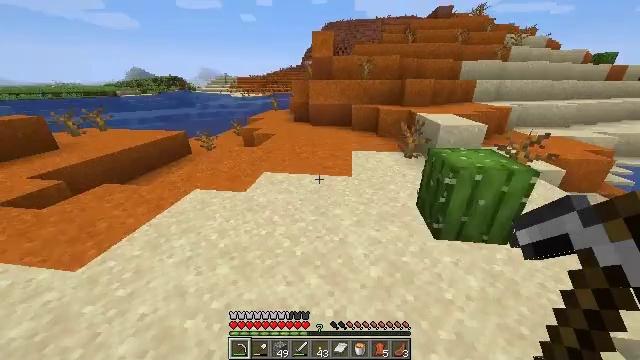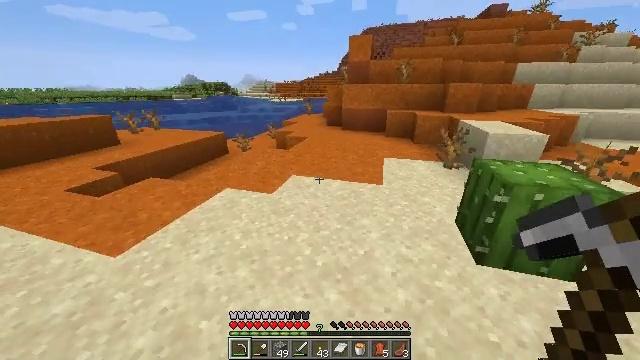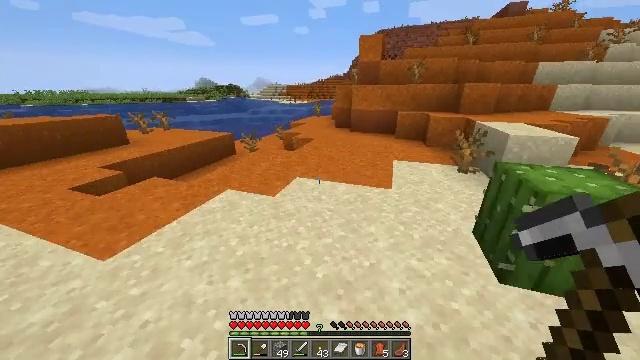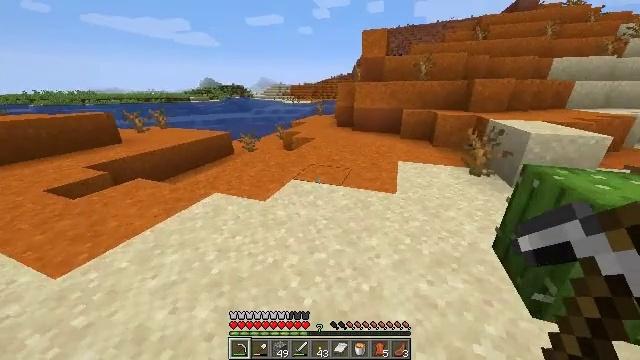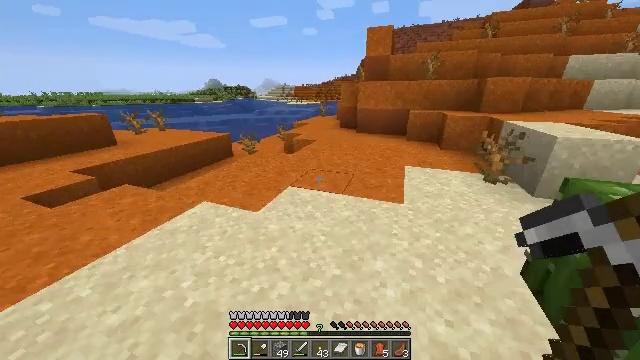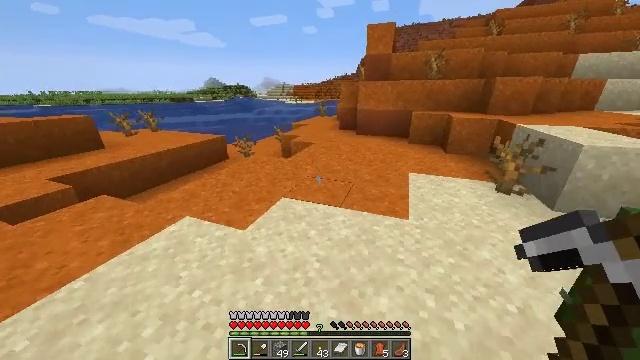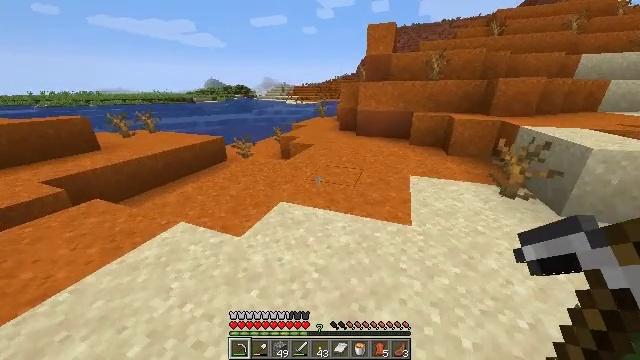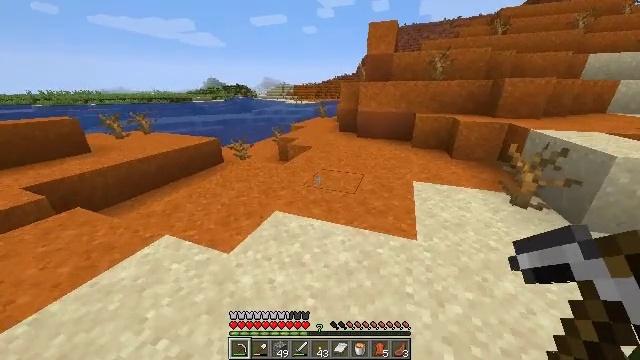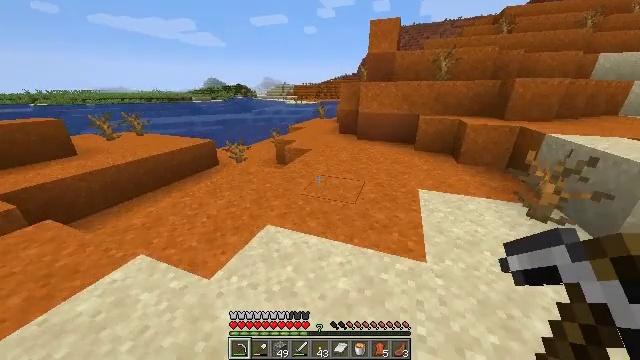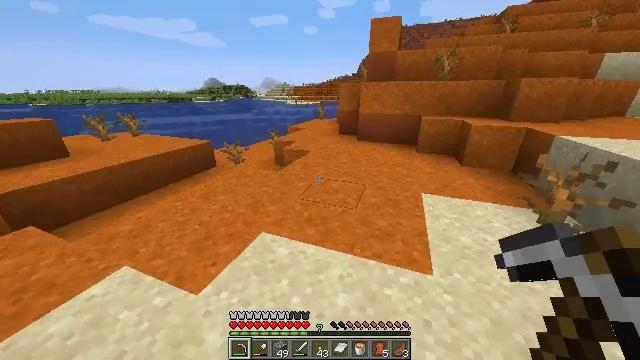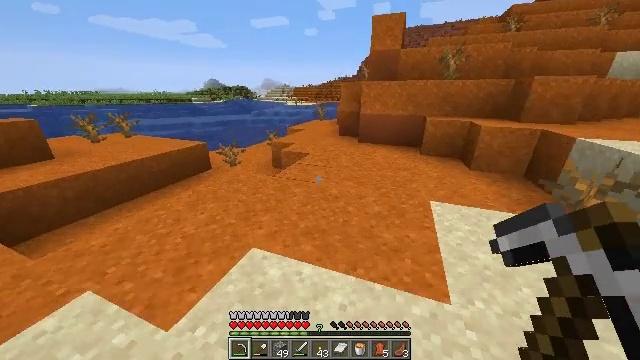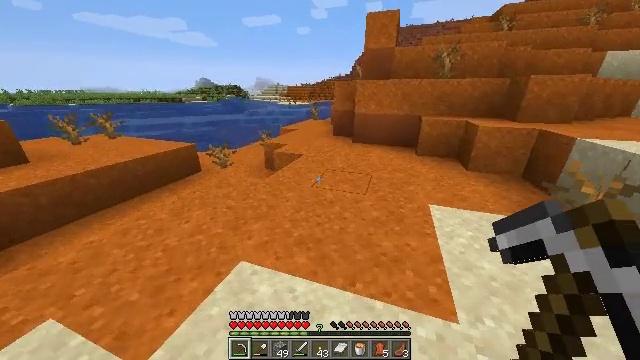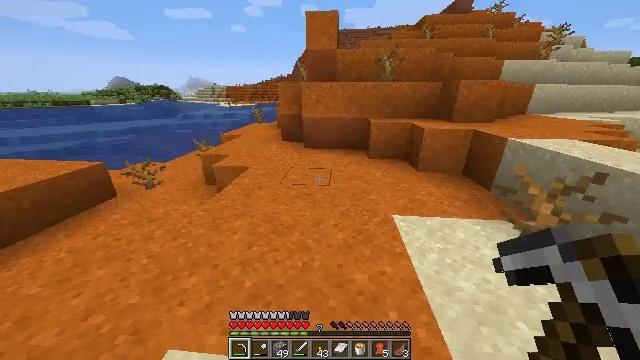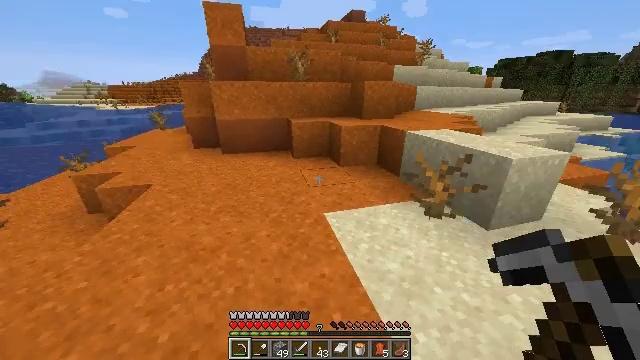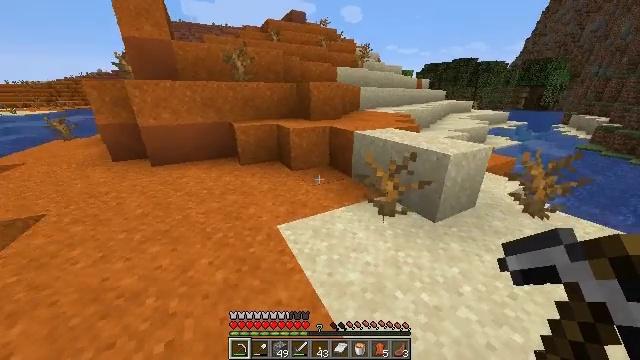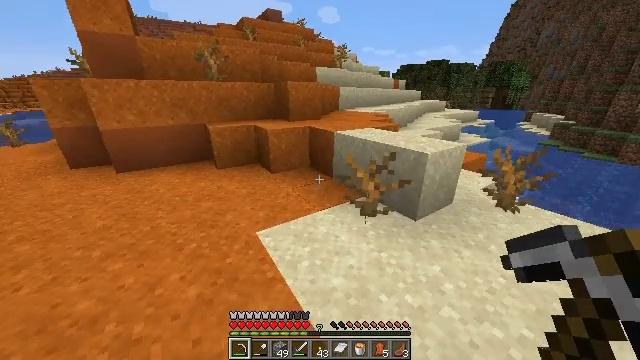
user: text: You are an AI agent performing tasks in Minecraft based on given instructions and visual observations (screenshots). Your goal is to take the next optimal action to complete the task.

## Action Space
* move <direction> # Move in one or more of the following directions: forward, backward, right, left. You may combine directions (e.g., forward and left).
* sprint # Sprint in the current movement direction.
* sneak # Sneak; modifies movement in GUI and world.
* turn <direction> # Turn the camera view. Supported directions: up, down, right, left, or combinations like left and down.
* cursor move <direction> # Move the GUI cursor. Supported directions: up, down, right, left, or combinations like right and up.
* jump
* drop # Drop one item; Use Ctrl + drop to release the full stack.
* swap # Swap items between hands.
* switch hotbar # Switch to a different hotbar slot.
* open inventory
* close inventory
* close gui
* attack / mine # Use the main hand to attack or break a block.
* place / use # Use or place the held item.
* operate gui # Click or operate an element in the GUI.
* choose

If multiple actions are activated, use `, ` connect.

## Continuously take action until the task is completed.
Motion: motion action
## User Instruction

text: Dig up the terracotta.
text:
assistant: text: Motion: move forward, sprint, turn left and up
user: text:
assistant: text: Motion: move forward, sprint, turn left
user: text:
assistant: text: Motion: move forward, sprint, turn left
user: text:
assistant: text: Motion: move forward, sprint, turn left
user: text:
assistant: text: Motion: move forward, sprint
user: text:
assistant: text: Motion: move forward, sprint
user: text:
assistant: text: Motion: move forward, sprint
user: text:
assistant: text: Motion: move forward, sprint
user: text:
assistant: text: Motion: move forward, sprint
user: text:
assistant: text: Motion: move forward, sprint
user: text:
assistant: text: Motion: move forward, sprint, turn right
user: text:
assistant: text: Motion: move forward, sprint, turn right
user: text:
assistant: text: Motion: move forward and move right, sprint, turn right
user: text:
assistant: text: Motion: move forward and move right, sprint, turn right
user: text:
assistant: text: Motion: move forward and move right, sprint, turn right
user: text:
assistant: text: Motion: move forward and move right, sprint, turn right
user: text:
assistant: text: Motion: move forward, sprint
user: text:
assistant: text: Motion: move forward, sprint
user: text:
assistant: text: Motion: move forward, sprint
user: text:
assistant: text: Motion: move forward, sprint
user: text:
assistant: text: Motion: move forward, sprint
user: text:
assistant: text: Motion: move forward, sprint
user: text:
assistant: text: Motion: move forward, sprint
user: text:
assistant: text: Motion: move forward, sprint, jump
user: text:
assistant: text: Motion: move forward, sprint, jump
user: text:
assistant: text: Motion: move forward, sprint, jump
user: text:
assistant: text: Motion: move forward, sprint, jump
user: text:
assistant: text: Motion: move forward, sprint, jump
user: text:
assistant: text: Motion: move forward, sprint
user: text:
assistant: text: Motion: move forward, sprint